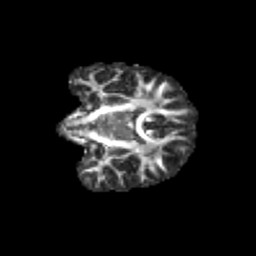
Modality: FA
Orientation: coronal
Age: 13
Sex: female
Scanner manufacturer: siemens
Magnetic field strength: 3 T
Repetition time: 3.8 s
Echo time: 0.07 s